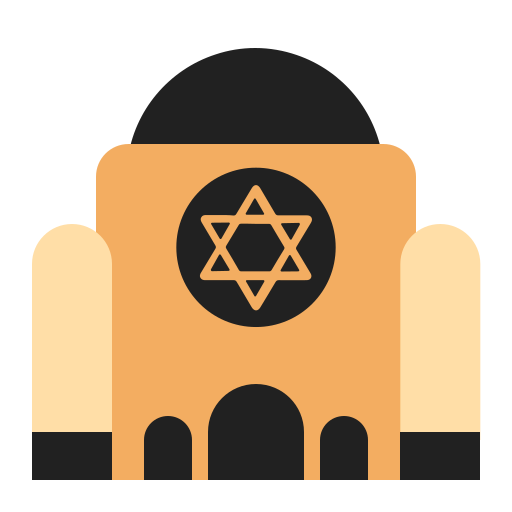
synagogue flat